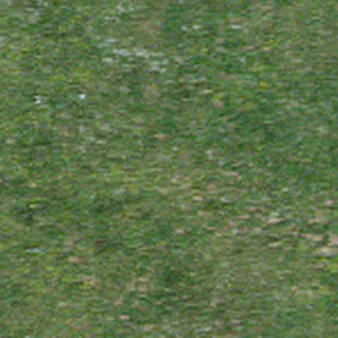
Label: other